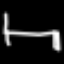
Label: bed